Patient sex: M
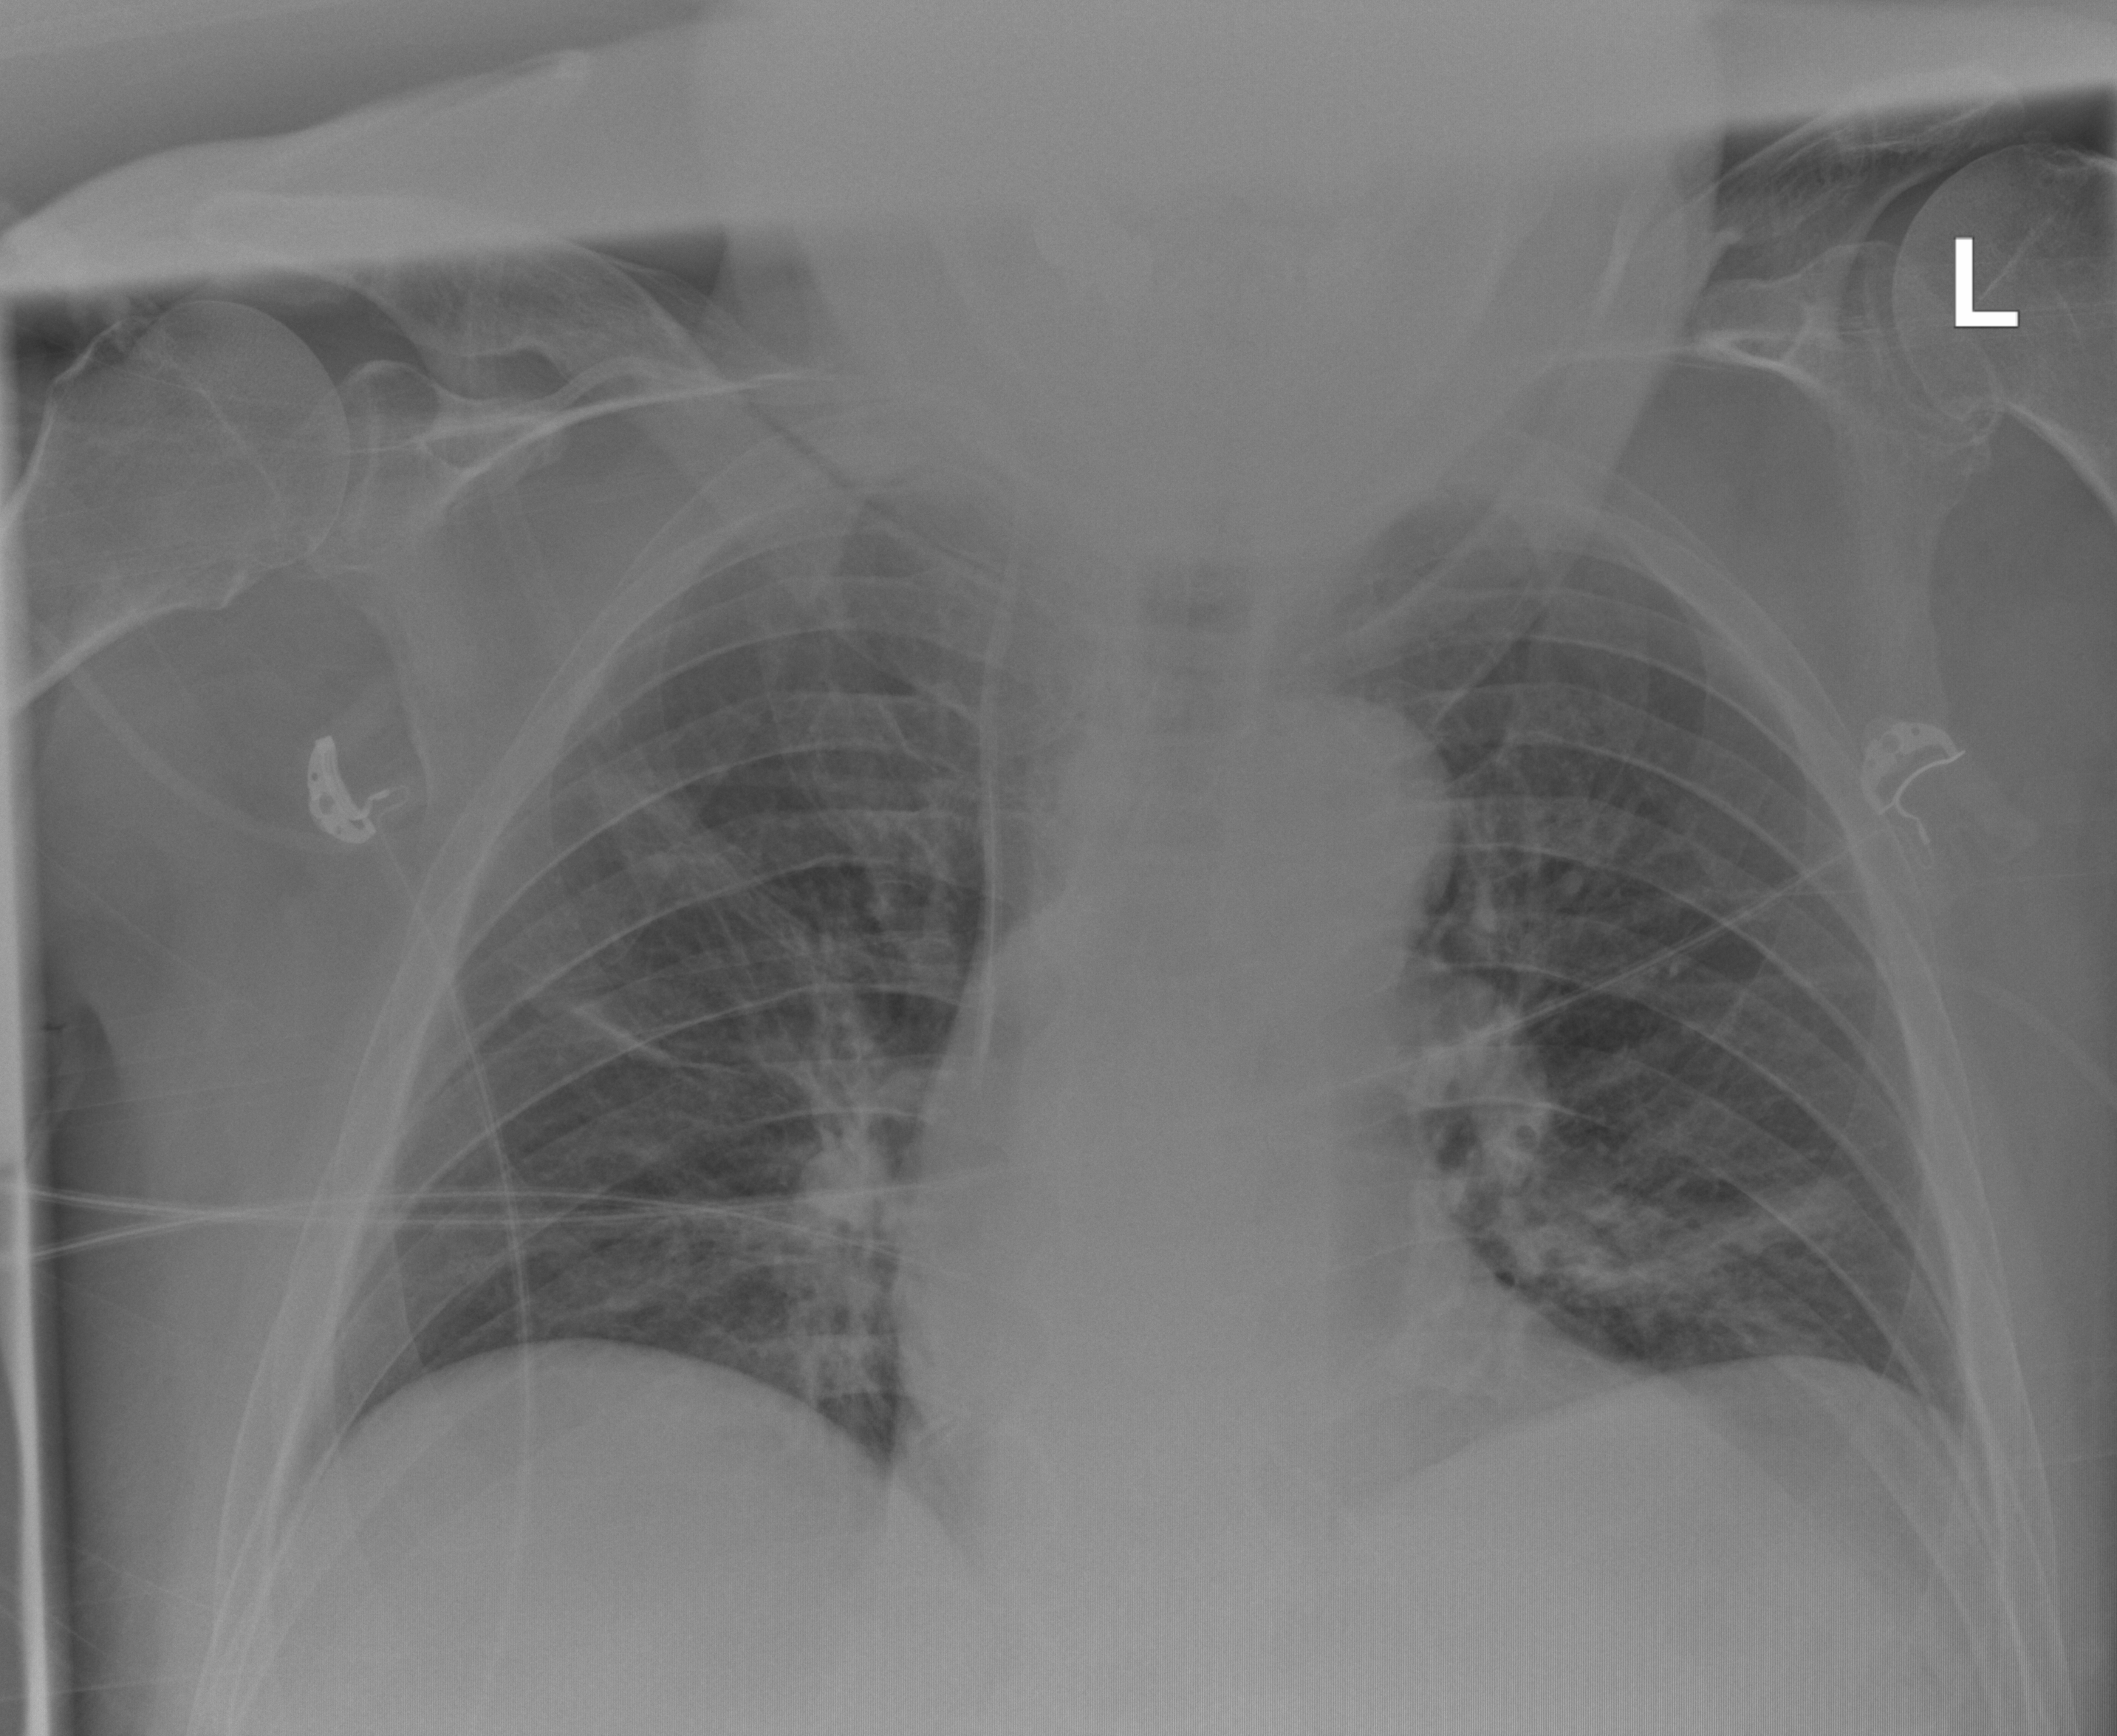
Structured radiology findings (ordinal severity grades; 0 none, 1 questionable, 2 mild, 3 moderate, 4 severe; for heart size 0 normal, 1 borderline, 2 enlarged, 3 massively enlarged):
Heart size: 0
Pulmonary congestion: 0
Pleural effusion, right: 0
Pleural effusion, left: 0
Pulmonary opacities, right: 0
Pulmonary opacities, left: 0
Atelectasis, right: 2
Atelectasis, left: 2